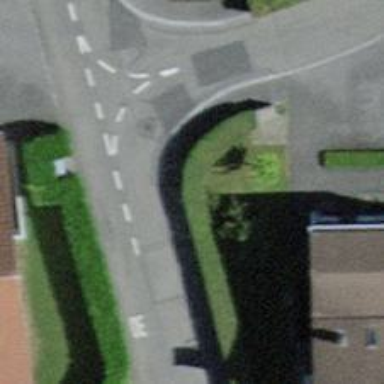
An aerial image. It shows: Hedge acting as barrier.